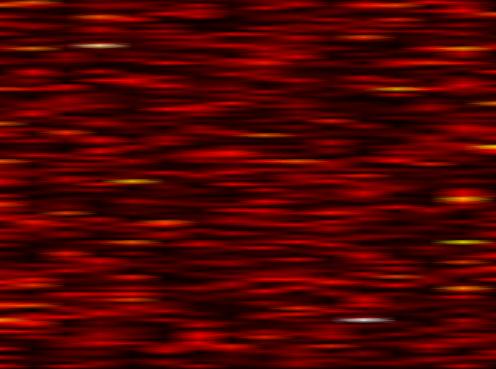
Label: WOLA